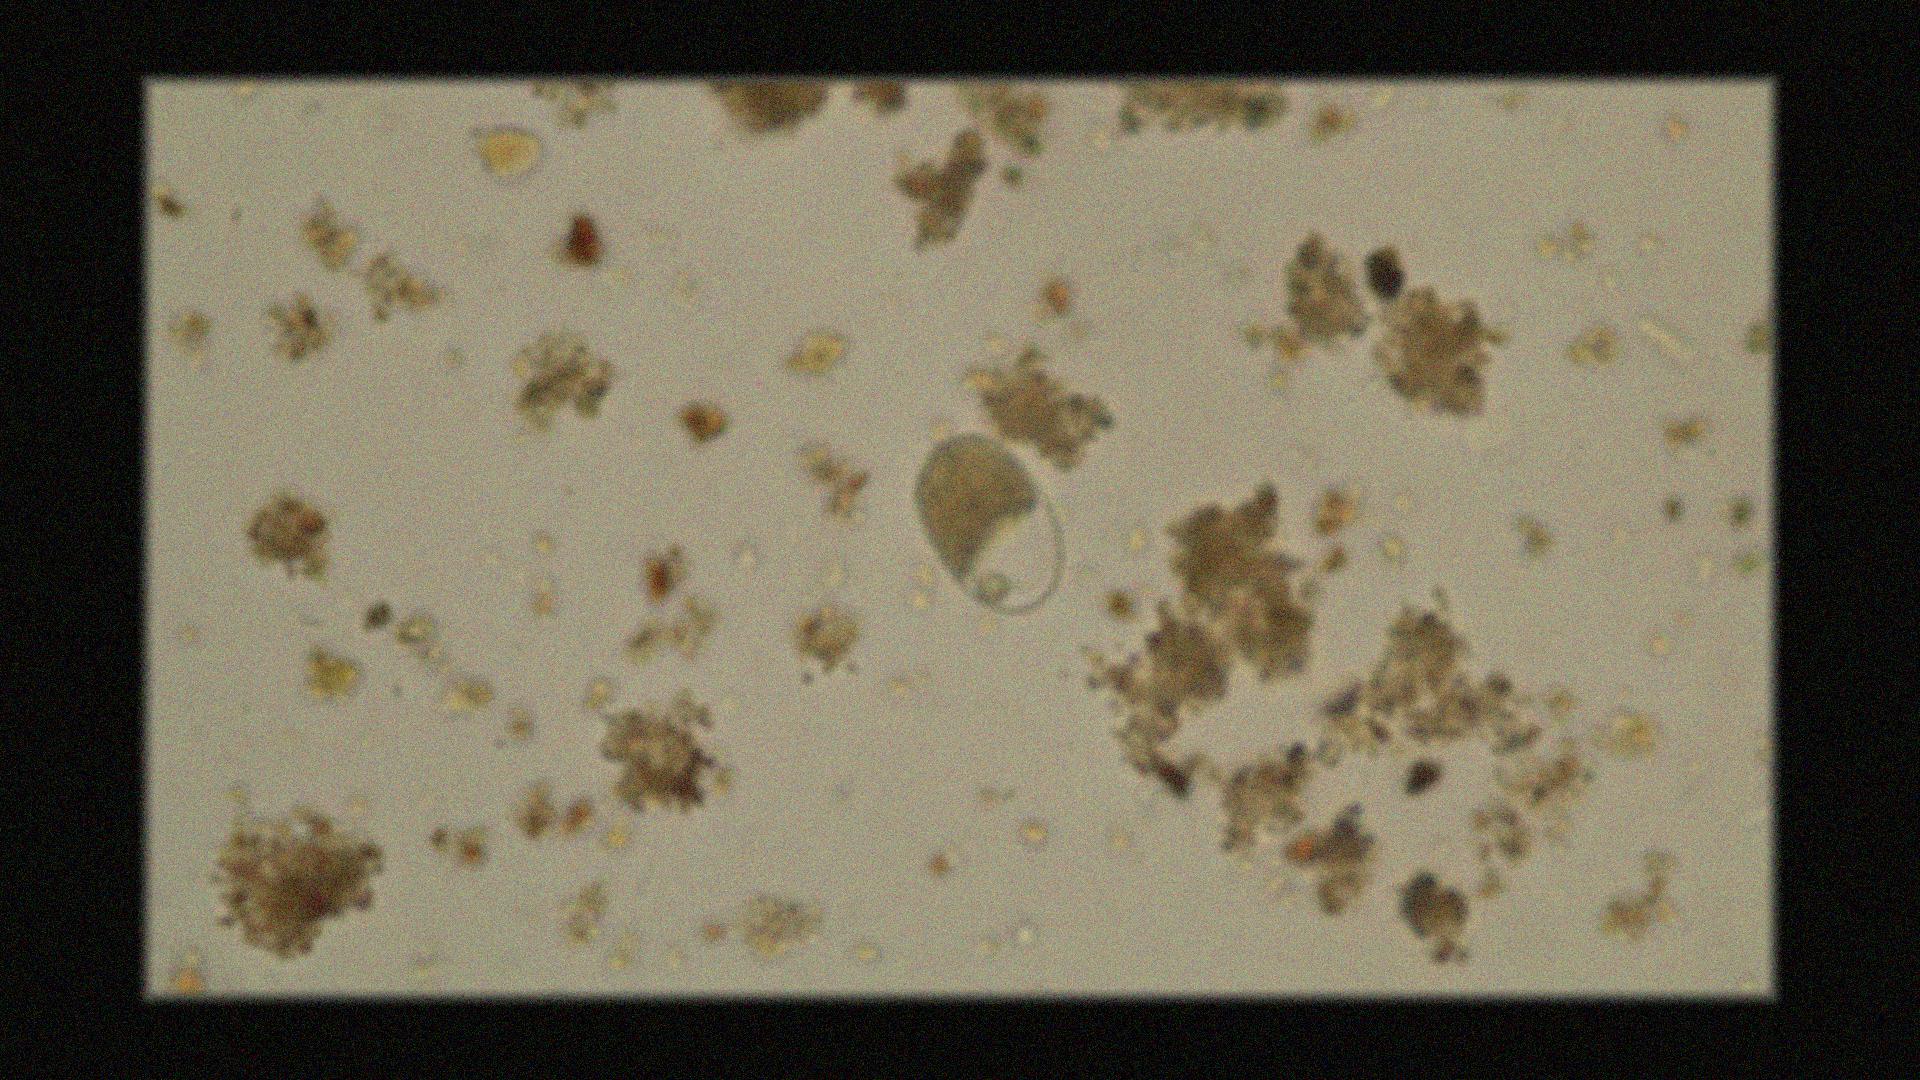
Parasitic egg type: Hookworm egg